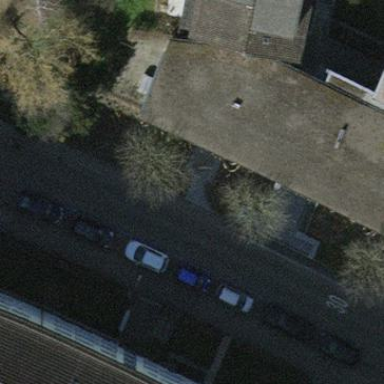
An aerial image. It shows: Parking lane area.